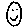
Label: smiley face